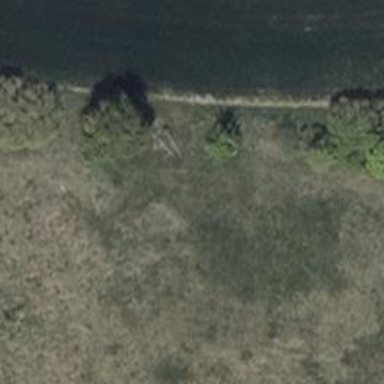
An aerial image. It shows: Hunting stand.